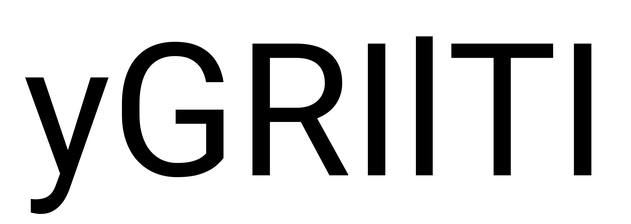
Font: Roboto_Regular